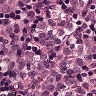
Metastatic tissue present: yes